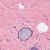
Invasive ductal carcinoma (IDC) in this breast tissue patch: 0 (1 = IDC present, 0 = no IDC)